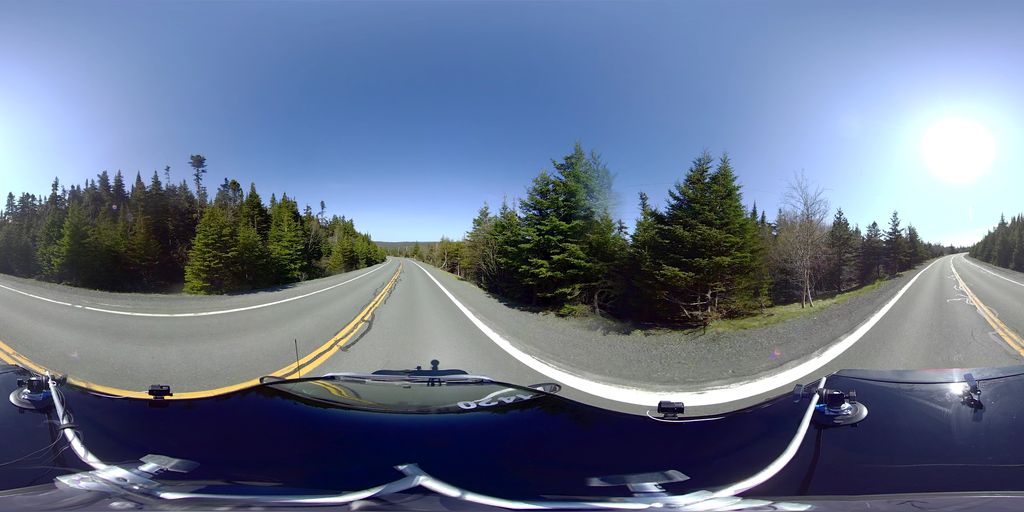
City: st_johns